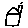
Label: house